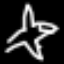
Label: airplane